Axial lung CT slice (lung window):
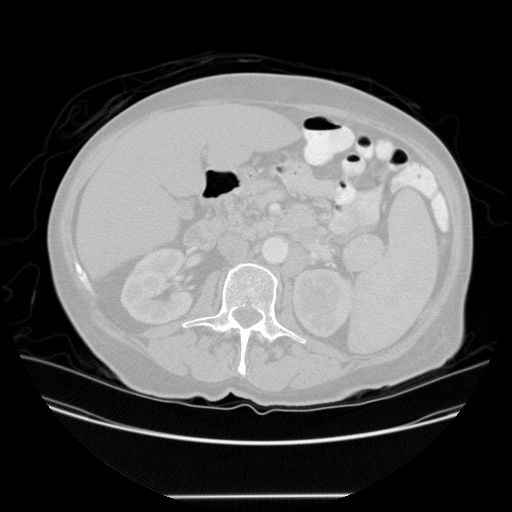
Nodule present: no